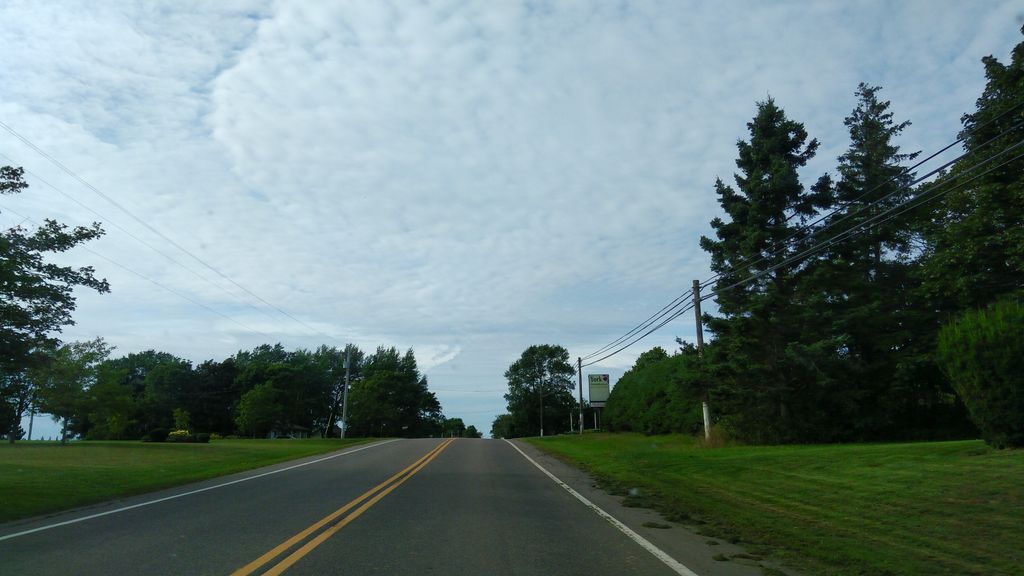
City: charlottetown